Question: I try to render using GLSurfaceView, and by <URL> I set format:
'''
getHolder().setFormat(PixelFormat.TRANSLUCENT);
'''
The I use GLSurfaceView.Renderer, which draws in onDrawFrame:
'''
GLES20.glClearColor(0, 0, 1, .5f);
GLES20.glClear(GLES20.GL_DEPTH_BUFFER_BIT | GLES20.GL_COLOR_BUFFER_BIT);
'''
However, the GL rendering in GLSurfaceView is not translucent, and is fully blue. If I omit glClear call, then it's fully black.
How do I make GL rendering to have transparent background, so that it is blended with views drawn behind it?

: here is my GLSurfaceView:
'''
class GLView extends GLSurfaceView{
MyRenderer r;
public GLView(Context ctx){
super(ctx);
setEGLContextClientVersion(2);
getHolder().setFormat(PixelFormat.TRANSLUCENT);
setEGLConfigChooser(8, 8, 8, 8, 16, 0);
r = new MyRenderer(getContext());
setRenderer(r);
}
}
'''
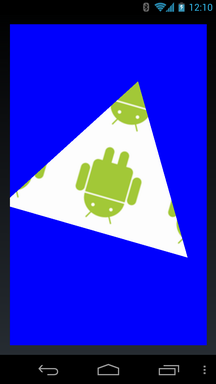
Answer: OK, after some research I can answer this myself.
I finally made it to be drawn with transparency using SurfaceView.setZOrderOnTop(true). But then I lost possibility to place other views on top of my GLSurfaceView.
I ended with two possible results:

On left is standard GL surface below all other views, which can't be drawn with transparency, because GL surface is drawn before application's window surface, and GLSurfaceView just <URL> in its location so that GL surface is seen through.
On right is transparent GL surface drawn with setZOrderOnTop(true), thus its surface is drawn on top of application window. Now it's transparent, but is drawn on top of other views placed on it in view hierarchy.
So it seems that application has one window with surface for its view hierarchy, and SurfaceView has own surface for GL, which may be on top or below of app window. Unfortunately, transparent GL view can't be ordered correctly inside view hierarchy with other views on top of it.